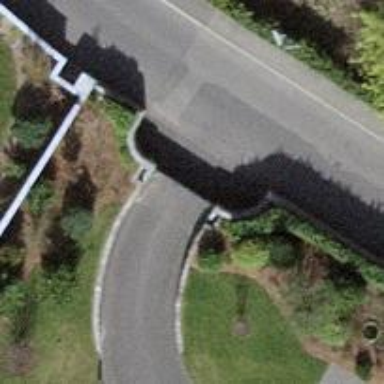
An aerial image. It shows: Gate.